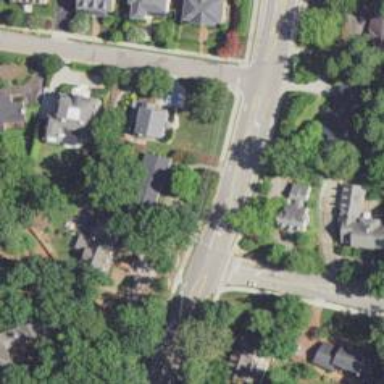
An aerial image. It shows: Residential area within neighborhood.